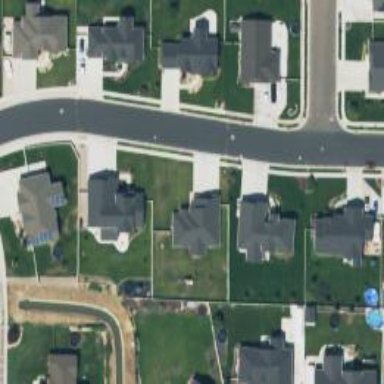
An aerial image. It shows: Asphalt road in residential area.